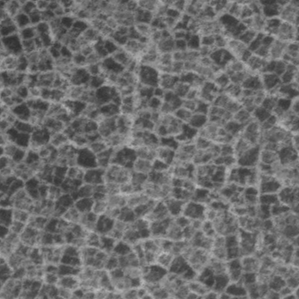
Label: frost